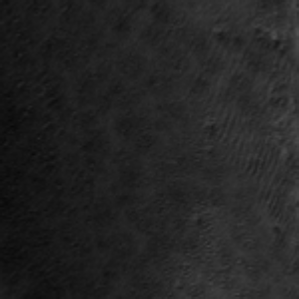
Label: frost